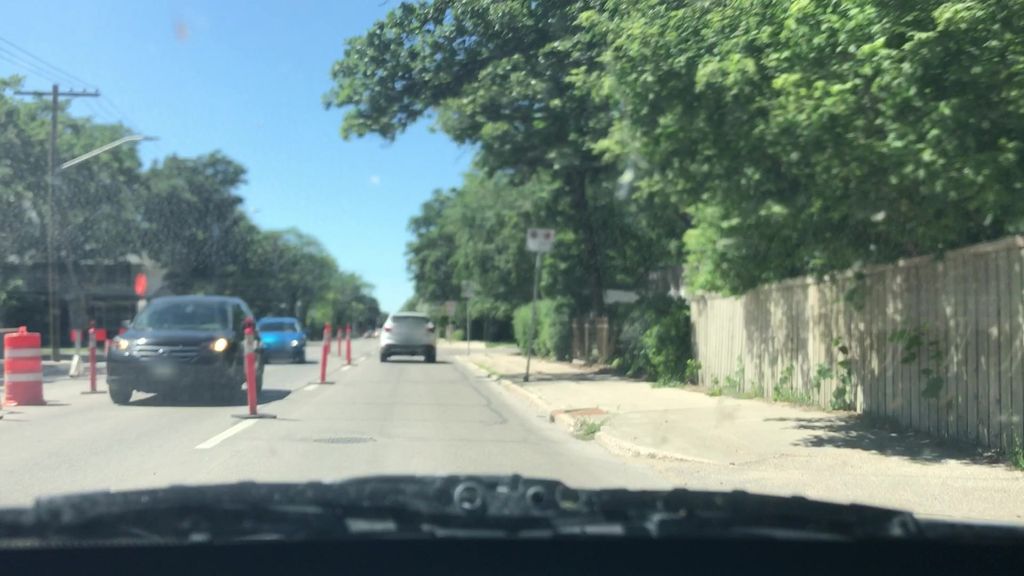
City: winnipeg